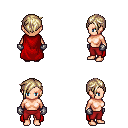
a pixel art fantasy rpg character, female body template, human, light skin, red cape, red pants, white blonde pixie cut hairstyle, metal gloves, four views (front, back, left, right), 2x2 character sprite sheet, small pixel art, hard edges, no anti-aliasing